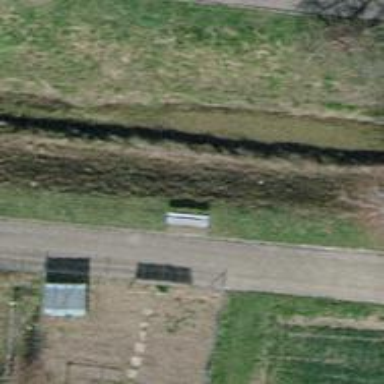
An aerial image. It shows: Bench.